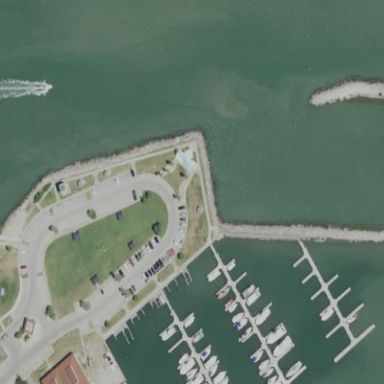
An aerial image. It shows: Breakwater structure.